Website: macys
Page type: payment
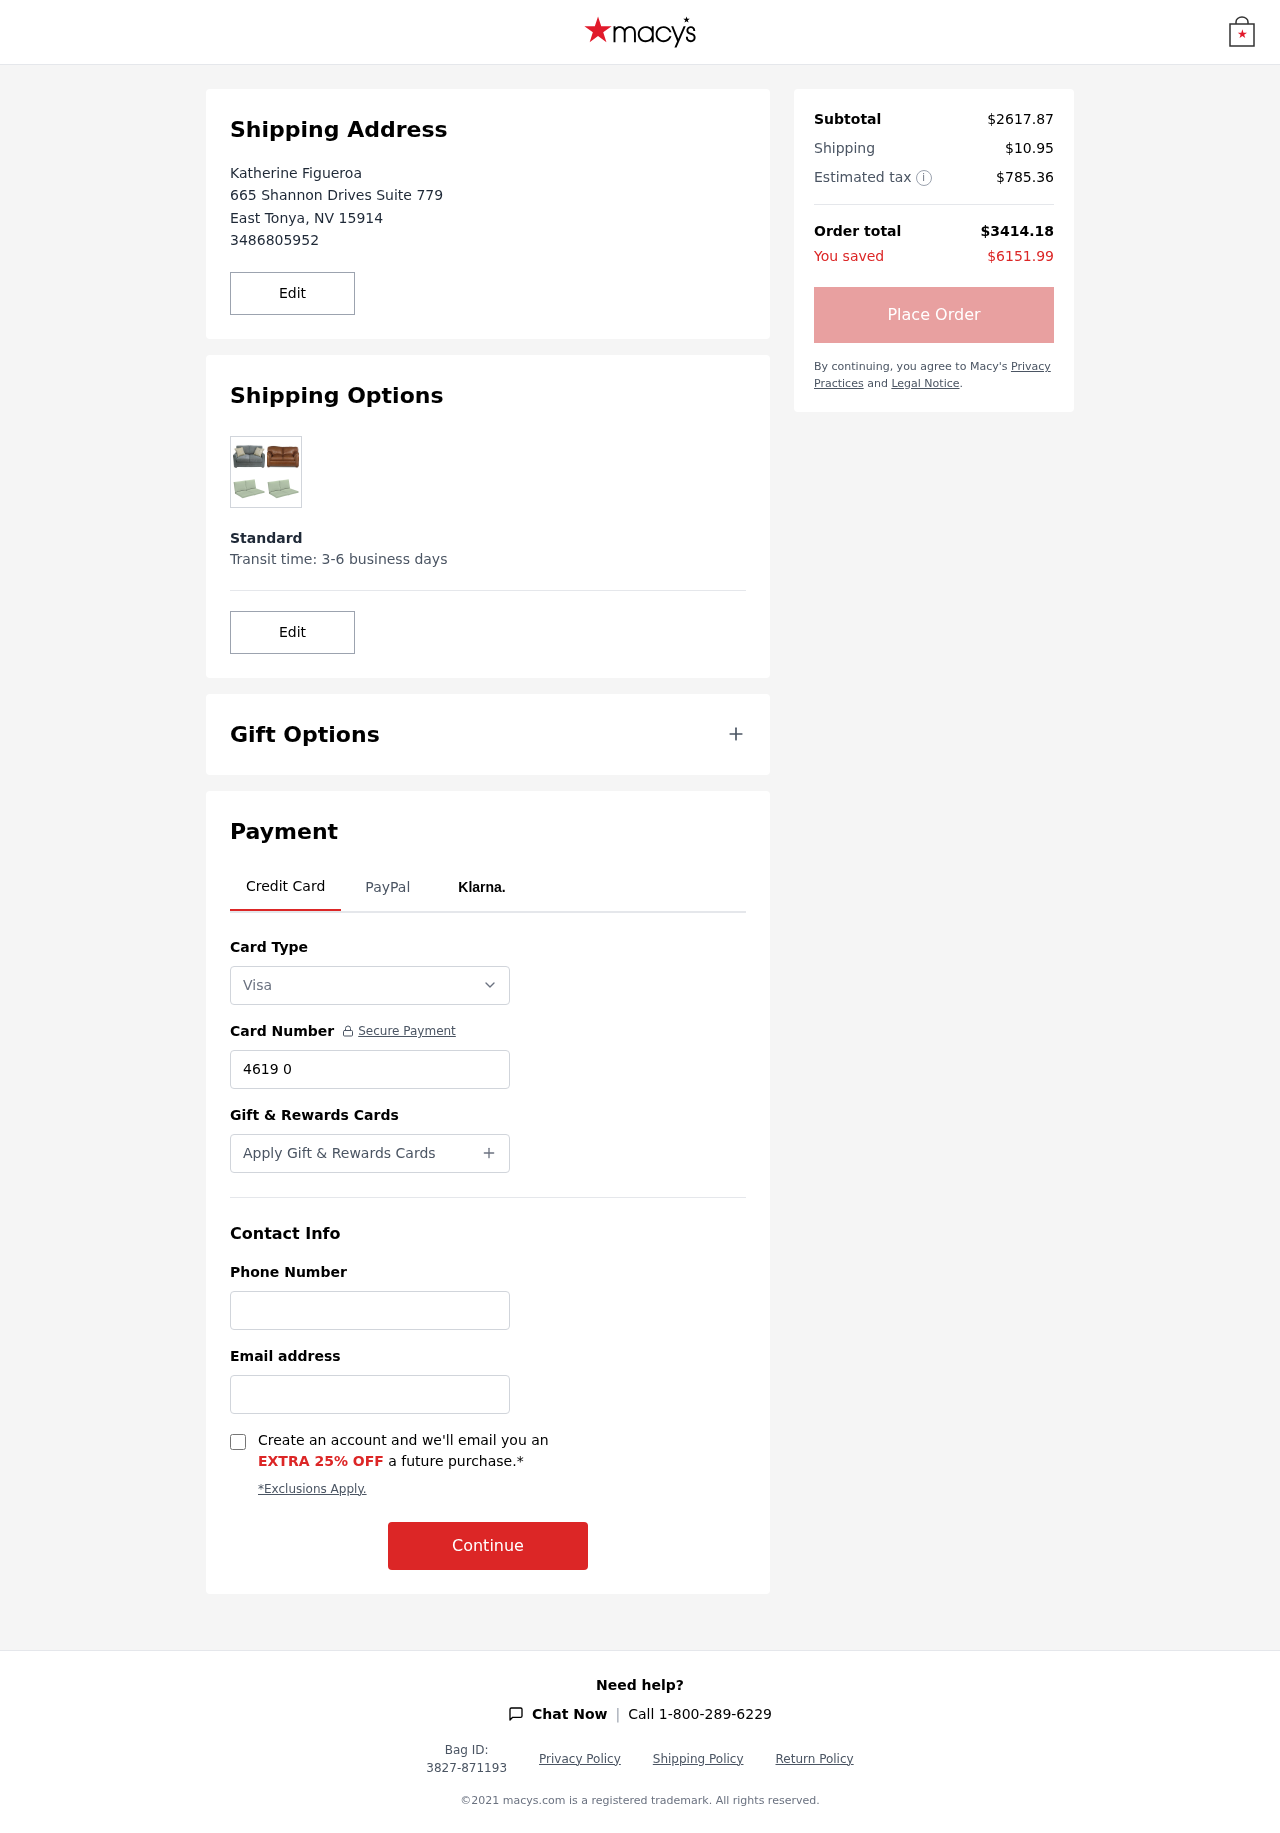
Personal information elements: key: PII_CARD_NUMBER
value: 4619 0229 2906 4342
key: PII_CARD_TYPE
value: Visa
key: PII_CITY
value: East Tonya
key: PII_EMAIL
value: katherine_figueroa@yahoo.com
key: PII_FULLNAME
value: Katherine Figueroa
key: PII_PHONE
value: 3486805952
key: PII_PHONE_ALT
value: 3815352913
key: PII_POSTCODE
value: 15914
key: PII_STATE_ABBR
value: NV
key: PII_STREET
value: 665 Shannon Drives Suite 779
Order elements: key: ORDER_SUBTOTAL
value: $2617.87
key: ORDER_SHIPPING_COST
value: $10.95
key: ORDER_TAX
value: $785.36
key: ORDER_TOTAL
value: $3414.18
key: ORDER_SAVINGS
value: $6151.99